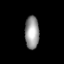
Tissue: lung
Cell type: Others
Senescence score: 0.6048
Nuclear area (px): 454
Mean DAPI intensity: 152.476